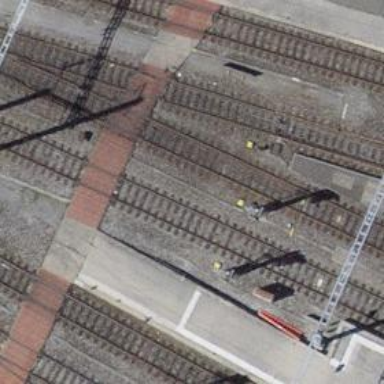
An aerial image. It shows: Railway signal.